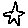
Label: star